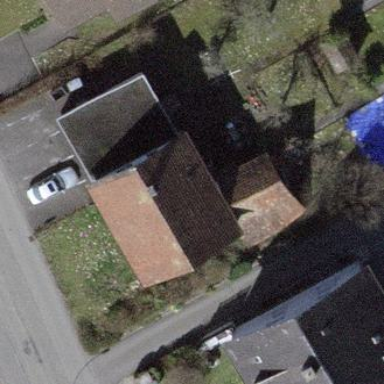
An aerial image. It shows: Detached building with gabled roof.